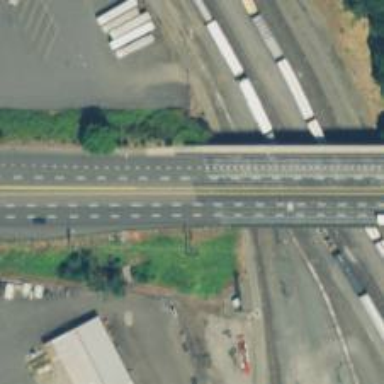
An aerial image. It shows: Primary highway expressway with bridge.